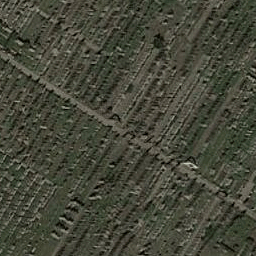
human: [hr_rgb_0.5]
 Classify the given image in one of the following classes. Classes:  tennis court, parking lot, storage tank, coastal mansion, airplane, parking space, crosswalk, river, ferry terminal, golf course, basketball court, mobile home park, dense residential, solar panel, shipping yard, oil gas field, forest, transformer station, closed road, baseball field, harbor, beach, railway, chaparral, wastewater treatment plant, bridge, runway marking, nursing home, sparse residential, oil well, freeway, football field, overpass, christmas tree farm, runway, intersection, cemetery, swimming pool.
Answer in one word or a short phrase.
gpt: cemetery